Field crop: tomato
Growth stage: 2
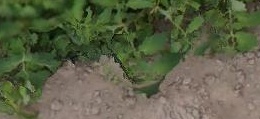
Species: tomato